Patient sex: M
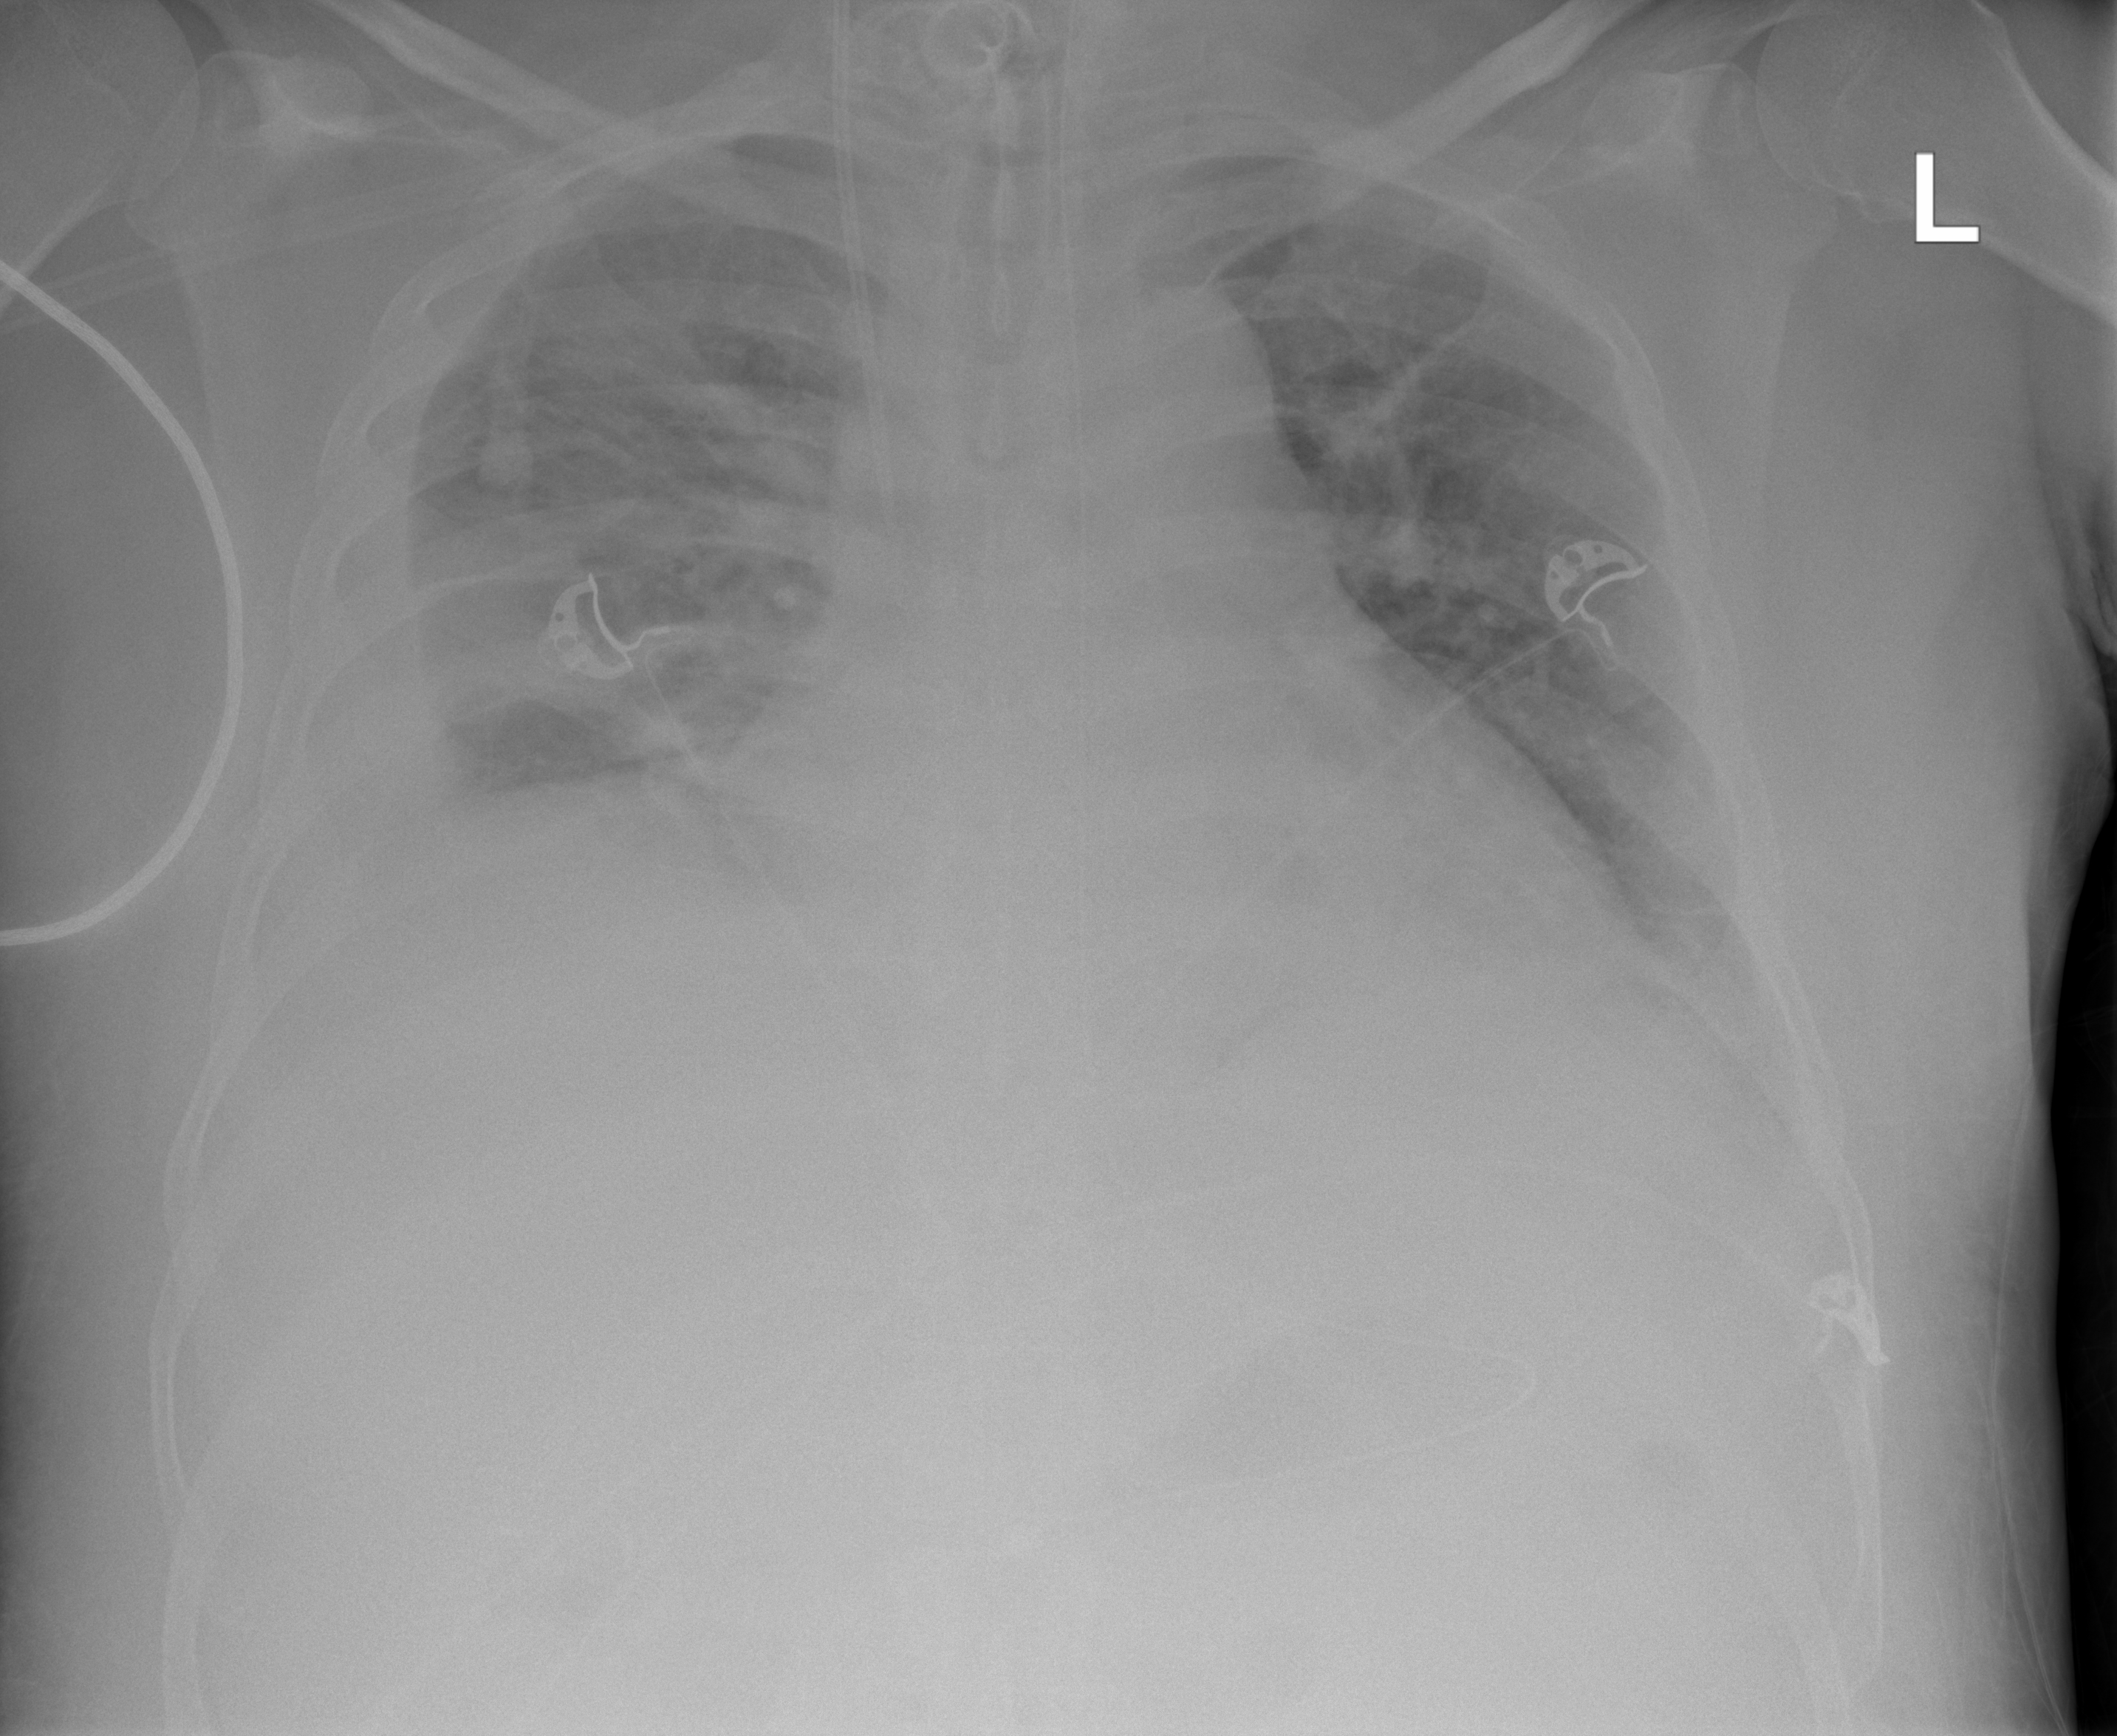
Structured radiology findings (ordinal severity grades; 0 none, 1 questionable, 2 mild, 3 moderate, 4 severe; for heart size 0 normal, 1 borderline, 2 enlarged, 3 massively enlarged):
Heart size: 3
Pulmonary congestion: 2
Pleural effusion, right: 4
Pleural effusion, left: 2
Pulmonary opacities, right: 2
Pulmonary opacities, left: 3
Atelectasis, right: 3
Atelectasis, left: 2